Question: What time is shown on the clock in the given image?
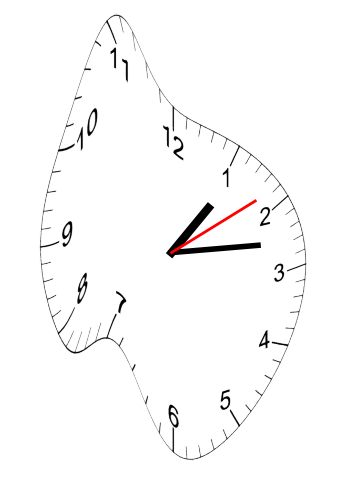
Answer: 01:13:09